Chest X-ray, PA view. Patient: 48 years old, sex M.
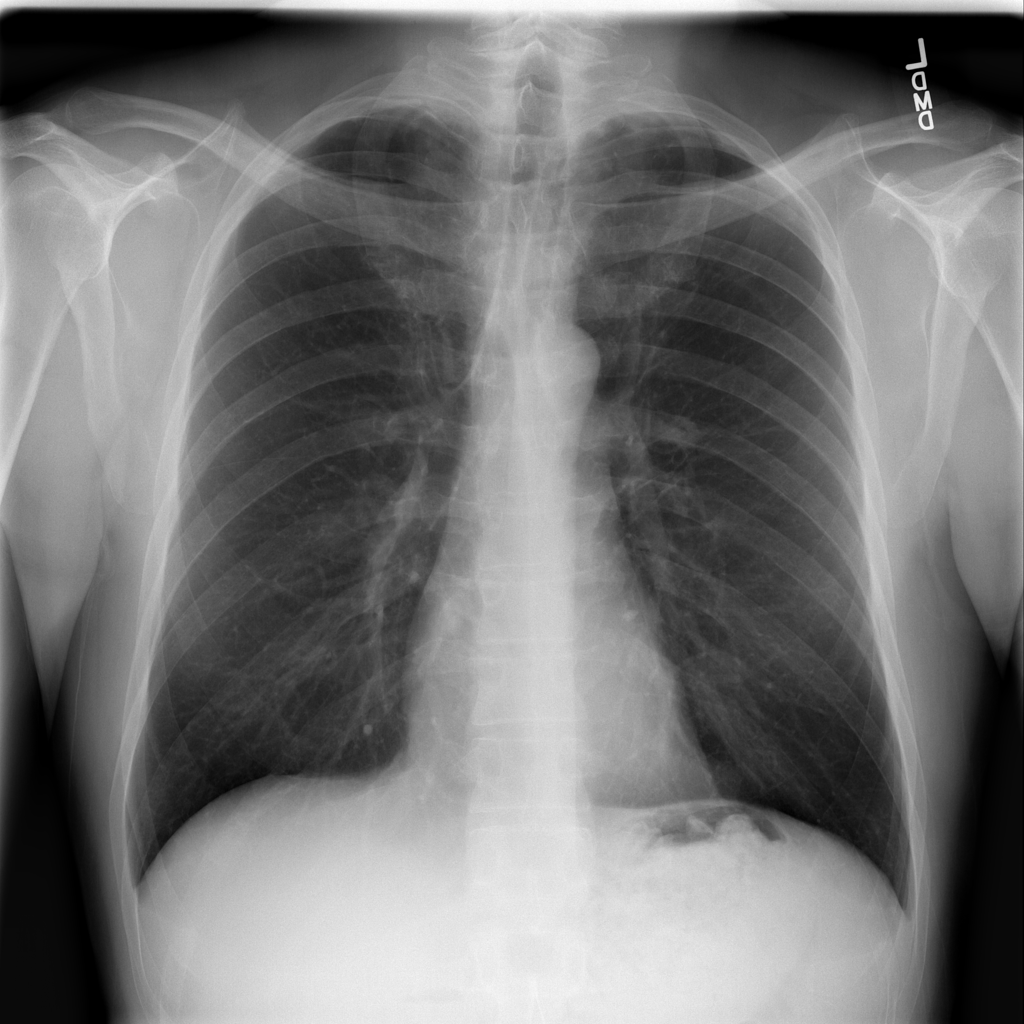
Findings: Infiltration